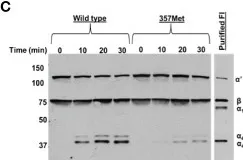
Functional evaluation of Factor I (FI) variant Ile357Met: proteolytic activity. The fluid-phase C3b proteolytic activity of the variant factor I (357Met) with its cofactor proteins (Factor H [FH], membrane cofactor protein [MCP], or complement receptor 1 [CR1]) was assessed by cleavage of purified C3b to iC3b and compared to wild type (WT). For these assays, purified WT and FI variant proteins were diluted in physiologic salt (150 mM NaCl) buffer with C3b (10 ng; Complement Technologies, Inc, Tyler, TX USA) at 37 C. Concentrations of WT or variant FI used with the individual cofactors were 10 ng with MCP, 20 ng with FH and 15 ng with CR1. Concentration of cofactor used in the reactions were 100 ng MCP, 200 ng FH or 150 ng CR1. Reactions were carried out in a total volume of 15 microl/reaction at 37 C. Kinetic analysis of the WT and variants was achieved through collection of sample at 0, 10, 20 and 30 min. At each time point 7 microl of 3x Laemmli reducing sample buffer was added to individual reactions to stop the reaction and then heated at 95 C for 5 min. The samples were electrophoresed on 10% Tris-glycine gel and then transferred to nitrocellulose for WB analysis. Membranes were rinsed with TBS-T (0.05%Tween-20) for 5 min and blocked overnight with 5% nonfat dry milk in PBS. Blots were probed with a 1:5,000 dilution of goat anti-human C3 (Complement Technologies, Inc, Tyler, TX, USA) followed by HRP-conjugated rabbit anti-goat IgG and developed with SuperSignal substrate (Thermo Fisher Scientific, Waltham, MA, USA). The signal detected on radiographic films was scanned using a laser densitometer (Pharmacia LKB Biotechnology, Piscataway, NJ, USA). Multiple exposures were used to establish linearity.
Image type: pathology (fish)